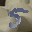
Label: 5